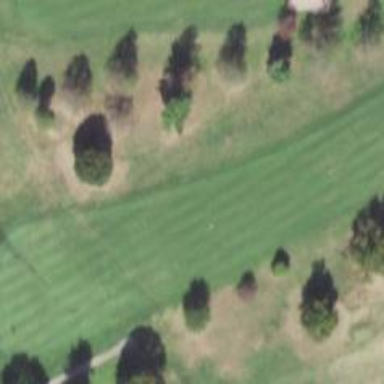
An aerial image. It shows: View of golf hole.